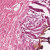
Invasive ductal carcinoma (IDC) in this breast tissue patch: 0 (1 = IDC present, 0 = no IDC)